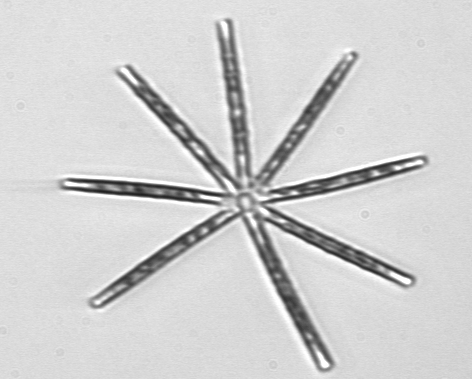
Label: Thalassionema